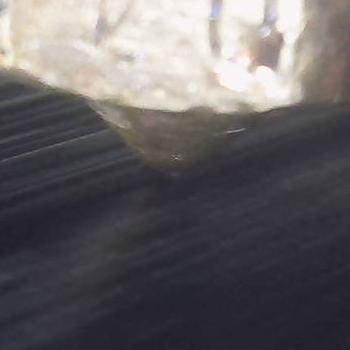
Flow rate: 178%